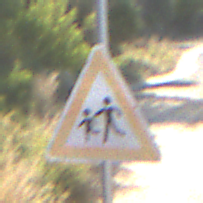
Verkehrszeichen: KinderRechts
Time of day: MorningAfternoon
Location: Outdoor (Nature)
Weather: Clear
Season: NotSpecified
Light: Natural